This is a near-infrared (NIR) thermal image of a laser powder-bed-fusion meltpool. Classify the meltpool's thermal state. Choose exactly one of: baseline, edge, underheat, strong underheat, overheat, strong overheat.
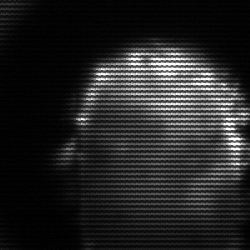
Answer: baseline